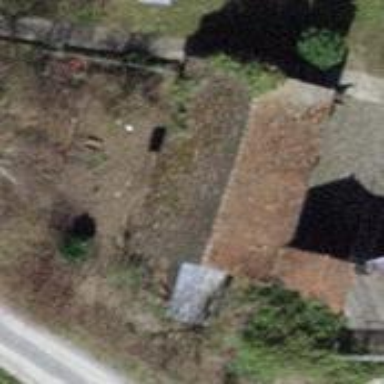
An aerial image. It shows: Shed.